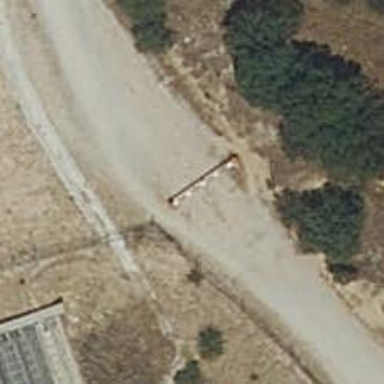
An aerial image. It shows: Lift gate barrier.